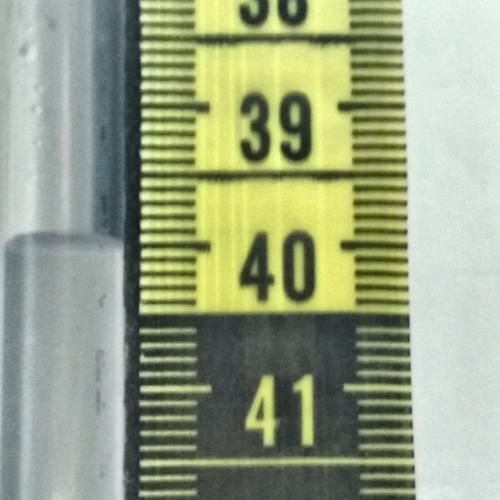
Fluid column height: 40.0 cm